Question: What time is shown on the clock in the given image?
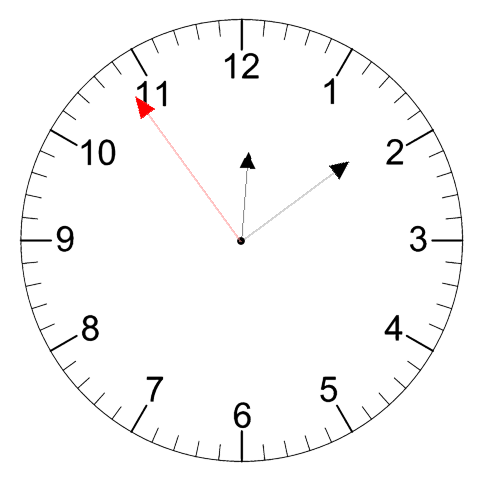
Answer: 12:08:54